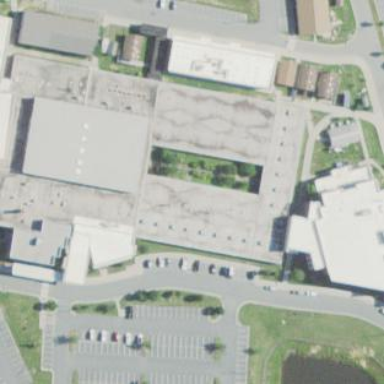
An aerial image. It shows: School building.